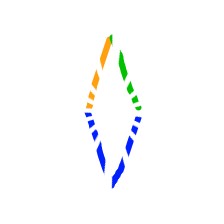
Shape: rhombus